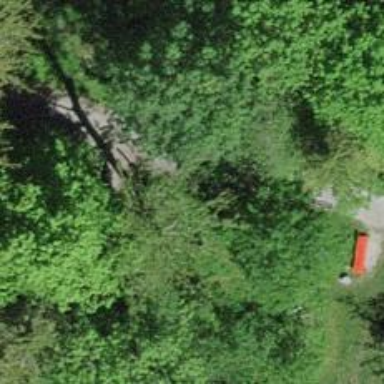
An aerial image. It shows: Red bench.